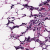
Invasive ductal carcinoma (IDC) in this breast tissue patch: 1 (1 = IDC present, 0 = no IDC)